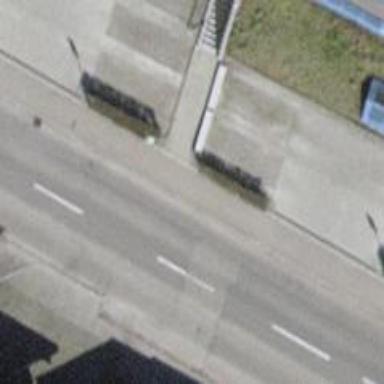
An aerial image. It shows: Paved footway.